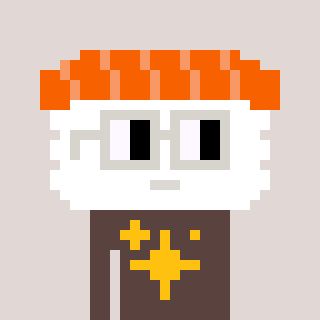
a pixel art character with square light gray glasses, a nigiri-shaped head and a darkbrown-colored body on a warm background